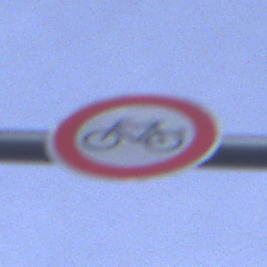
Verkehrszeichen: VerbotRadverkehr
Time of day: SunriseSunset
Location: Outdoor (Suburban)
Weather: PartlyCloudy
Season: NotSpecified
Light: Natural